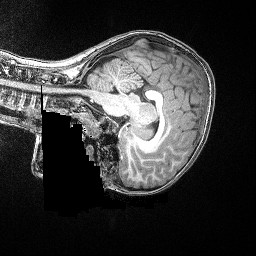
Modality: T1w
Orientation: sagittal
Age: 82
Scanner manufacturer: siemens
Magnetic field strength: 3 T
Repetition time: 2.5 s
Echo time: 0.00347 s